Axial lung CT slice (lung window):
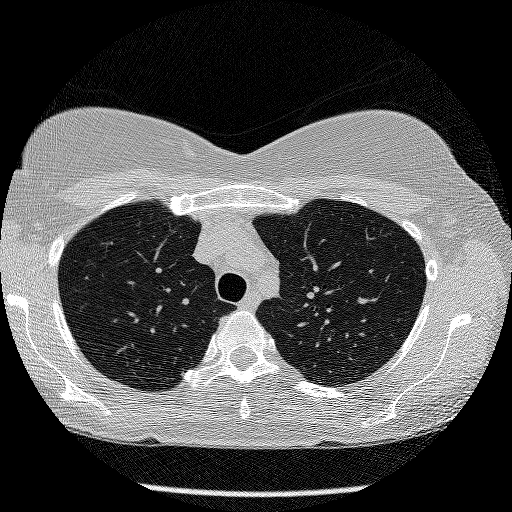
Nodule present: no